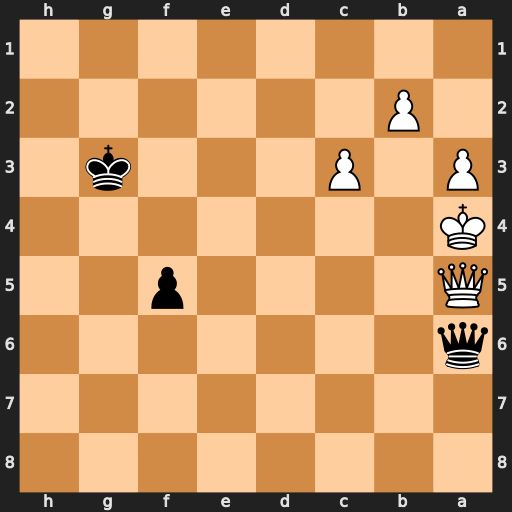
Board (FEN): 8/8/q7/Q4p2/K7/P1P3k1/1P6/8
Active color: b
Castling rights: -
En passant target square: -
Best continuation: Qxa5+ Kxa5 f4 b4 f3 b5 f2 b6 f1=Q